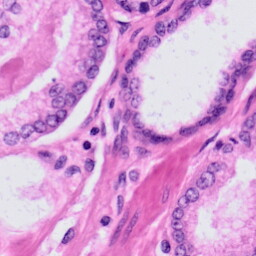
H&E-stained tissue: Prostate